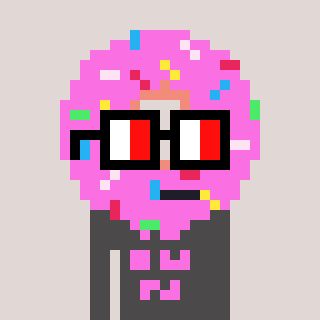
a pixel art character with square glasses with black frames and red eyes, a doughnut-shaped head and a grayscale-colored body on a warm background